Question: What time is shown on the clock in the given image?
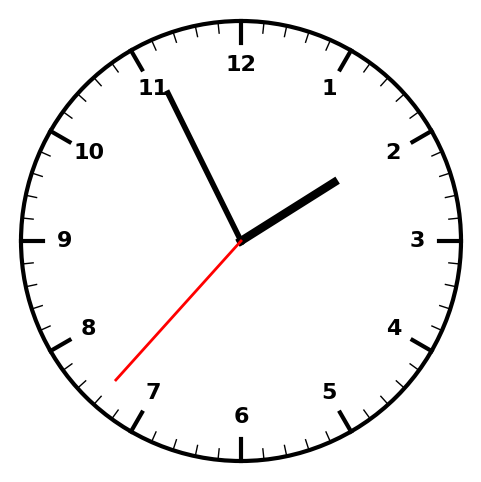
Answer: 01:55:37